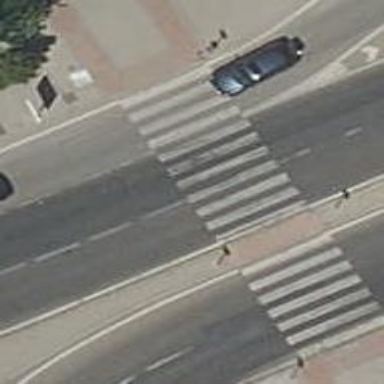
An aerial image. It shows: Footway crossing with traffic signals and island in the middle.